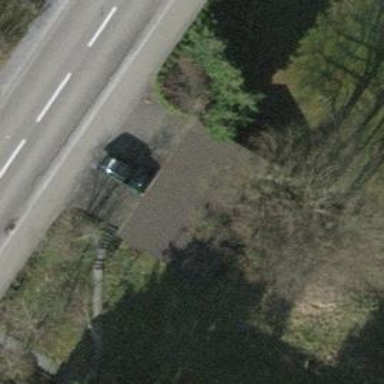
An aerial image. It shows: Garage.